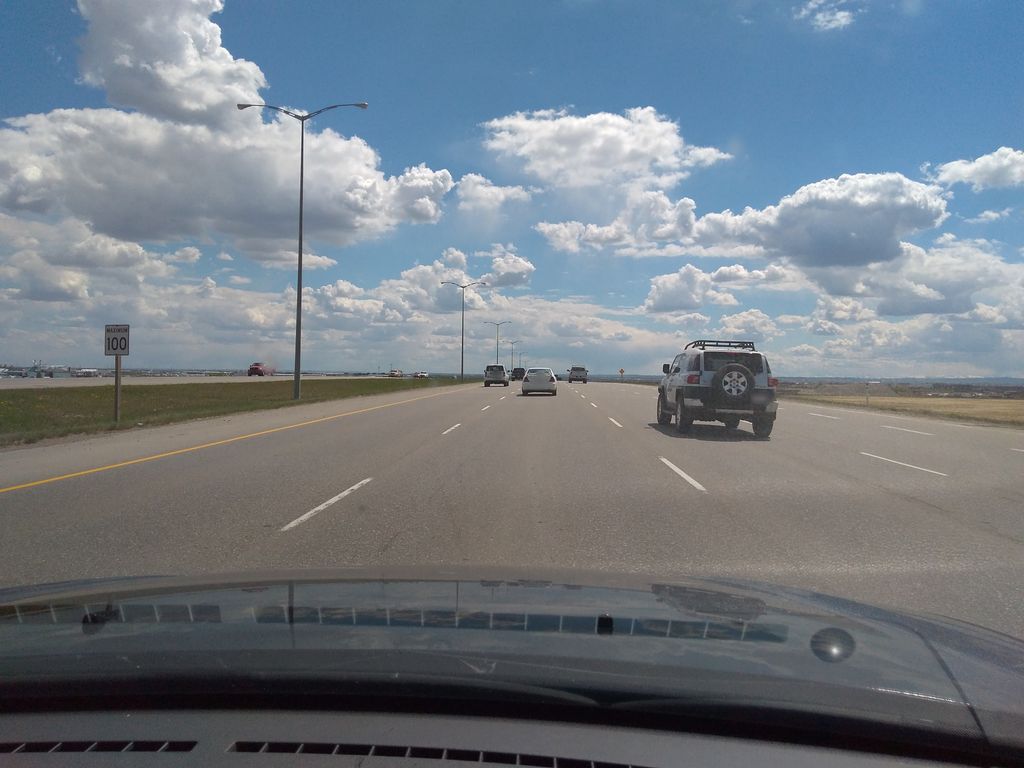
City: calgary